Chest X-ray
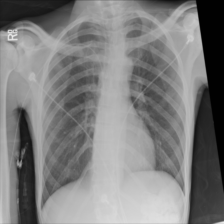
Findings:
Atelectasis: negative
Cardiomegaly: negative
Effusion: negative
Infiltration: negative
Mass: negative
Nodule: negative
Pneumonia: negative
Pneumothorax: negative
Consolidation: negative
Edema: negative
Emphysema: negative
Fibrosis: negative
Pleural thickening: negative
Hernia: negative